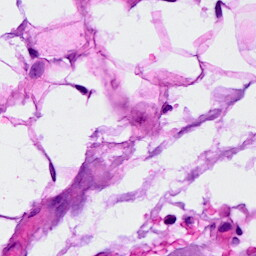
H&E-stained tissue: Breast